Question: I have a stretch problem with my scroll viewer, I have a textbox and button inside a dock panel along with my scrollviewer, I wanted the scroll viewer underneath those items but stretched to the width of the dock panel and height stretched from the bottom of the dock panel up to the button and textbox.
So I tryed this:
'''
<UserControl x:Class="WpfApplication4.AppPages.FindStudent"
xmlns="http://schemas.microsoft.com/winfx/2006/xaml/presentation"
xmlns:x="http://schemas.microsoft.com/winfx/2006/xaml"
xmlns:mc="http://schemas.openxmlformats.org/markup-compatibility/2006"
xmlns:d="http://schemas.microsoft.com/expression/blend/2008"
mc:Ignorable="d"
d:DesignHeight="300" d:DesignWidth="300" Loaded="UserControl_Loaded">
<DockPanel Height="299" Width="289">
<TextBox Height="23" Name="textBox1" Width="188" VerticalAlignment="Top"/>
<Button Content="Button" Height="23" Name="button1" Width="100" Click="button1_Click" VerticalAlignment="Top" />
<ScrollViewer VerticalScrollBarVisibility="Hidden" VerticalAlignment="Stretch" HorizontalAlignment="Stretch" Width="88">
'''
However the scroll viewer is somehow stuck to the right hand side like so:

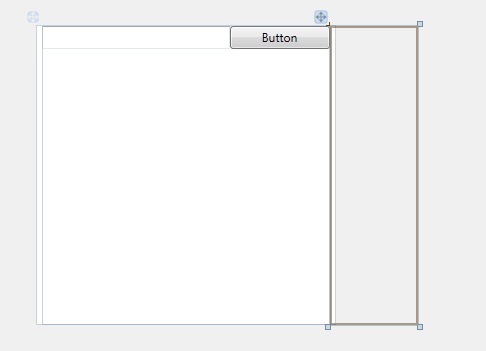
Answer: You'll need to tell the items how to dock using the attached property 'DockPanel.Dock'.
Something like this:
'''
<DockPanel>
<StackPanel DockPanel.Dock="Top" Orientation="Horizontal">
<TextBox />
<Button />
<StackPanel>
<ScrollViewer DockPanel.Dock="Top" />
</DockPanel>
'''
Note that by default the last child of the 'DockPanel' will fill remaining available space.